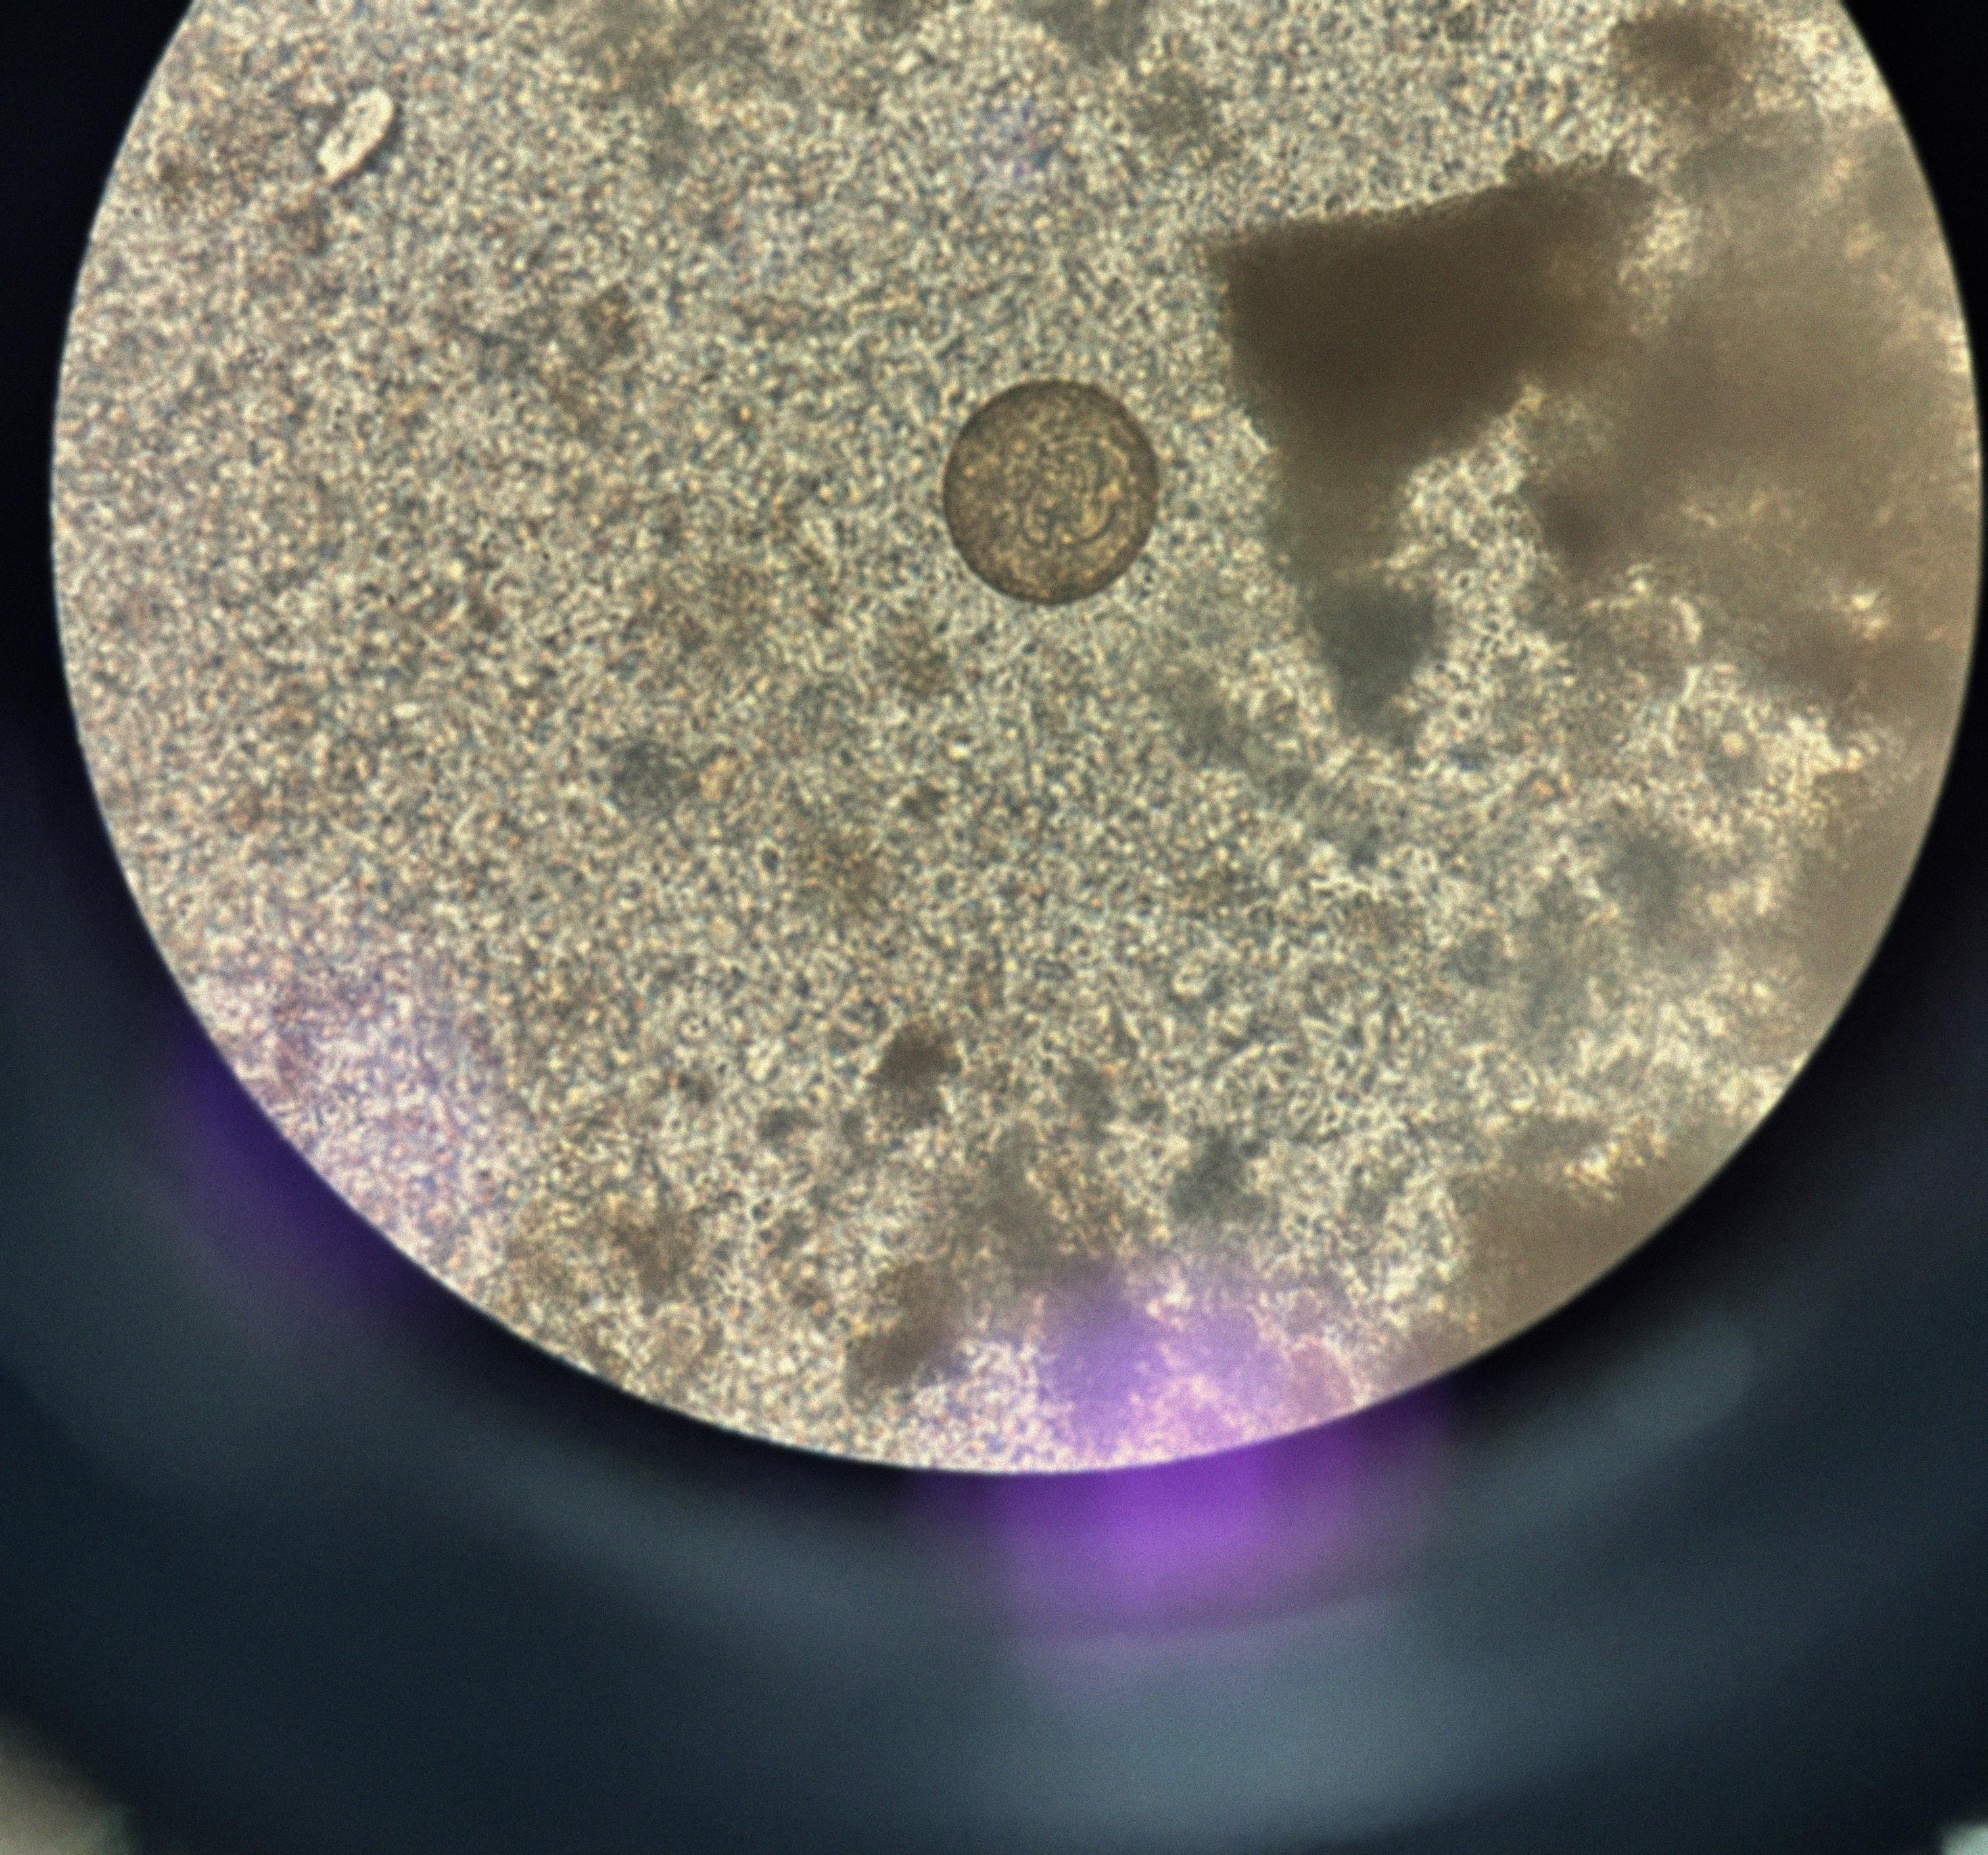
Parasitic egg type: Hymenolepis diminuta